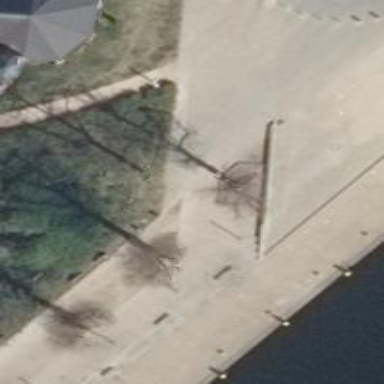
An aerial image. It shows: Bicycle repair station.